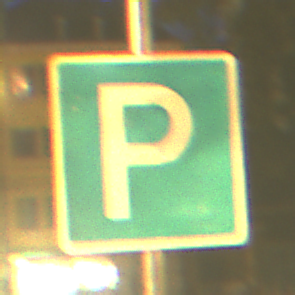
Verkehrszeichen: Parken
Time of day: Night
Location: Outdoor (Urban)
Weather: Clear
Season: NotSpecified
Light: Artificial